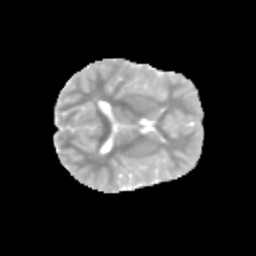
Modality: MD
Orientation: axial
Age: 9
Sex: male
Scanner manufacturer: siemens
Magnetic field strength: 3 T
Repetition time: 3.8 s
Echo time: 0.07 s